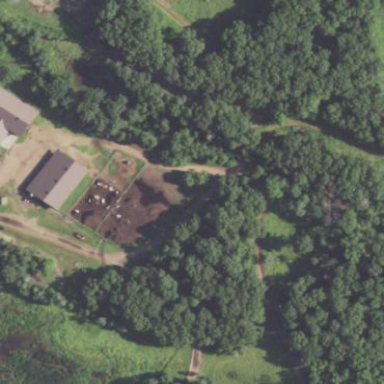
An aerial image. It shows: Farmyard area.